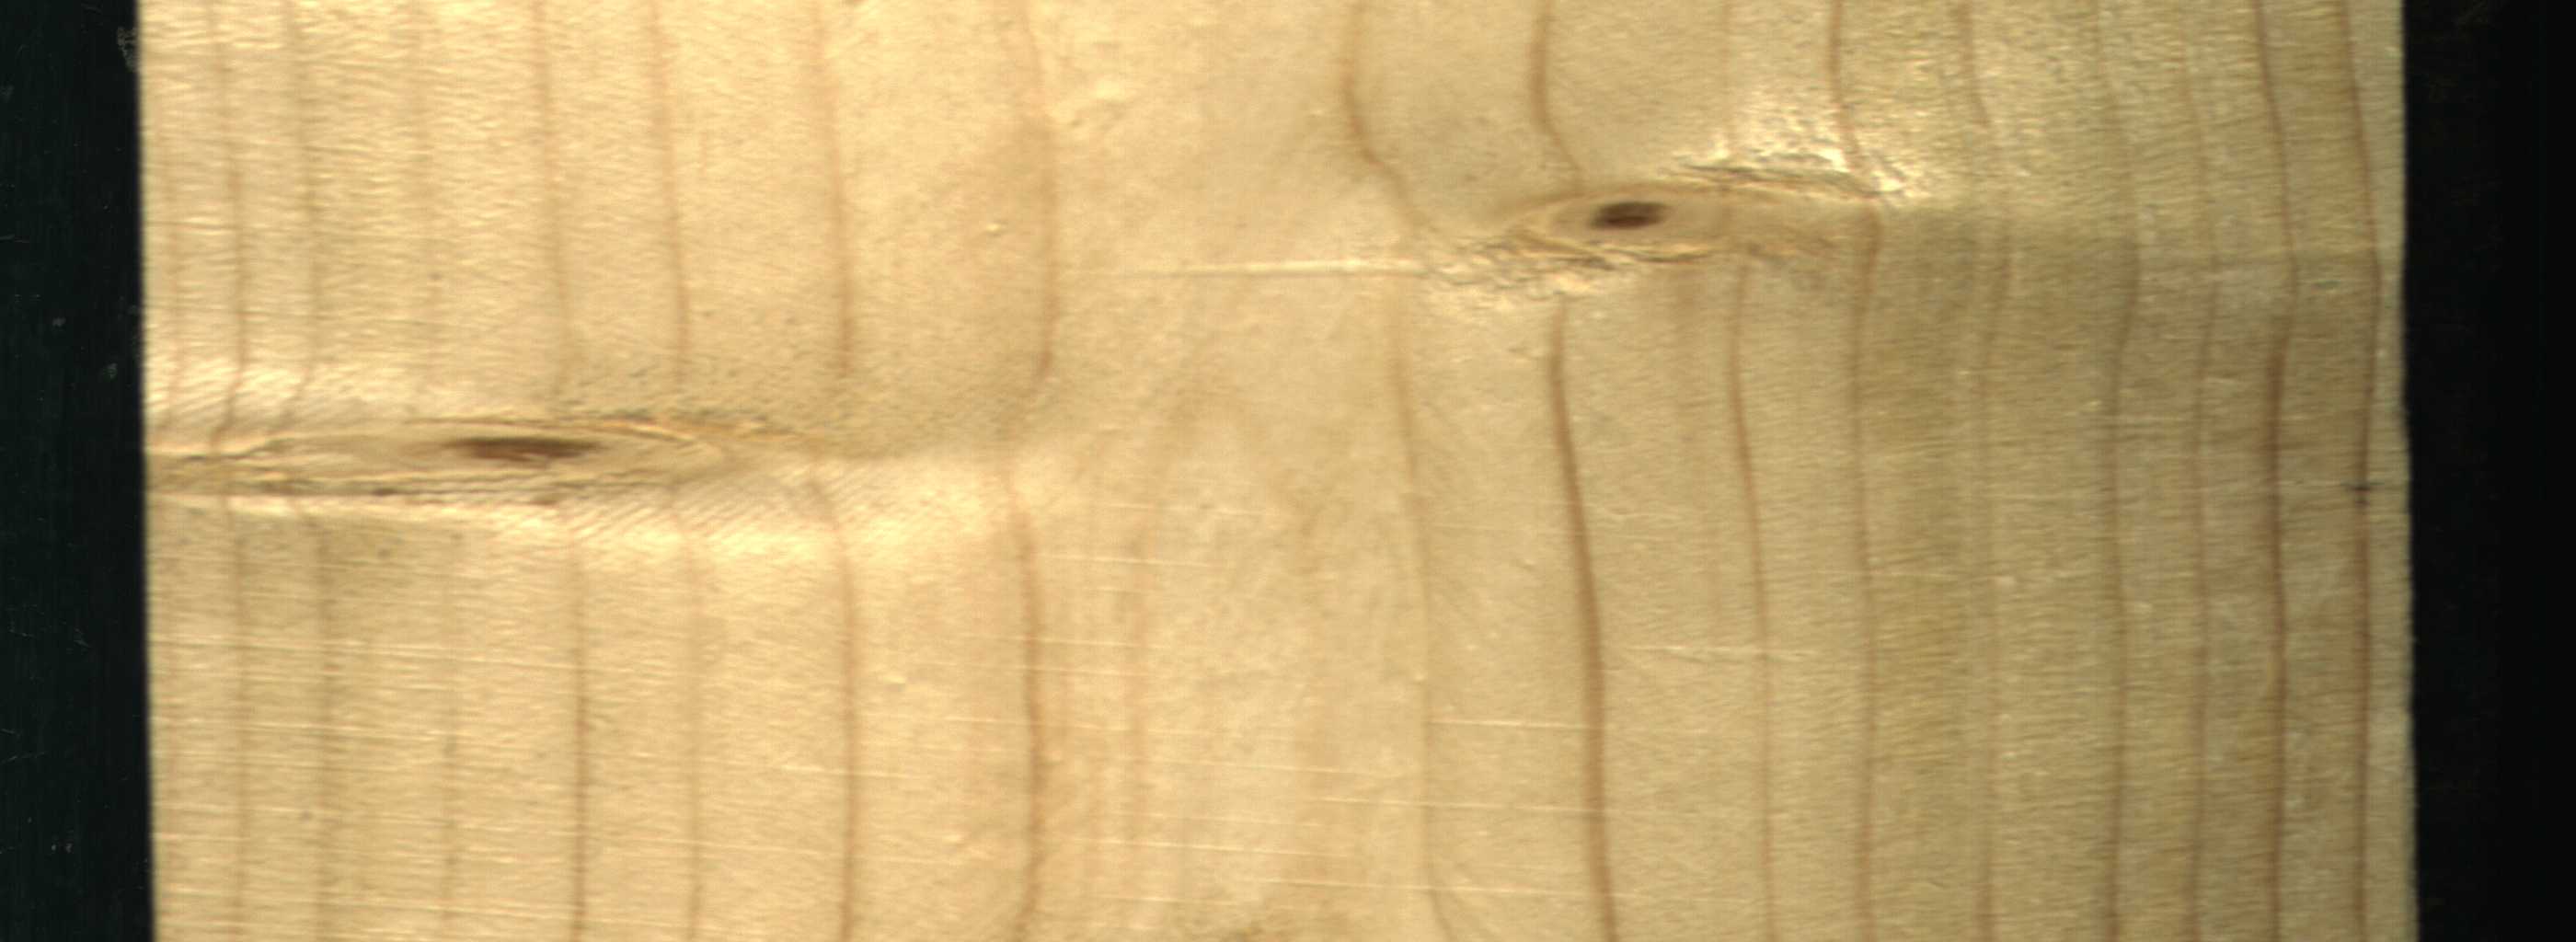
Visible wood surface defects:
Live_Knot
Live_Knot